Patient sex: M
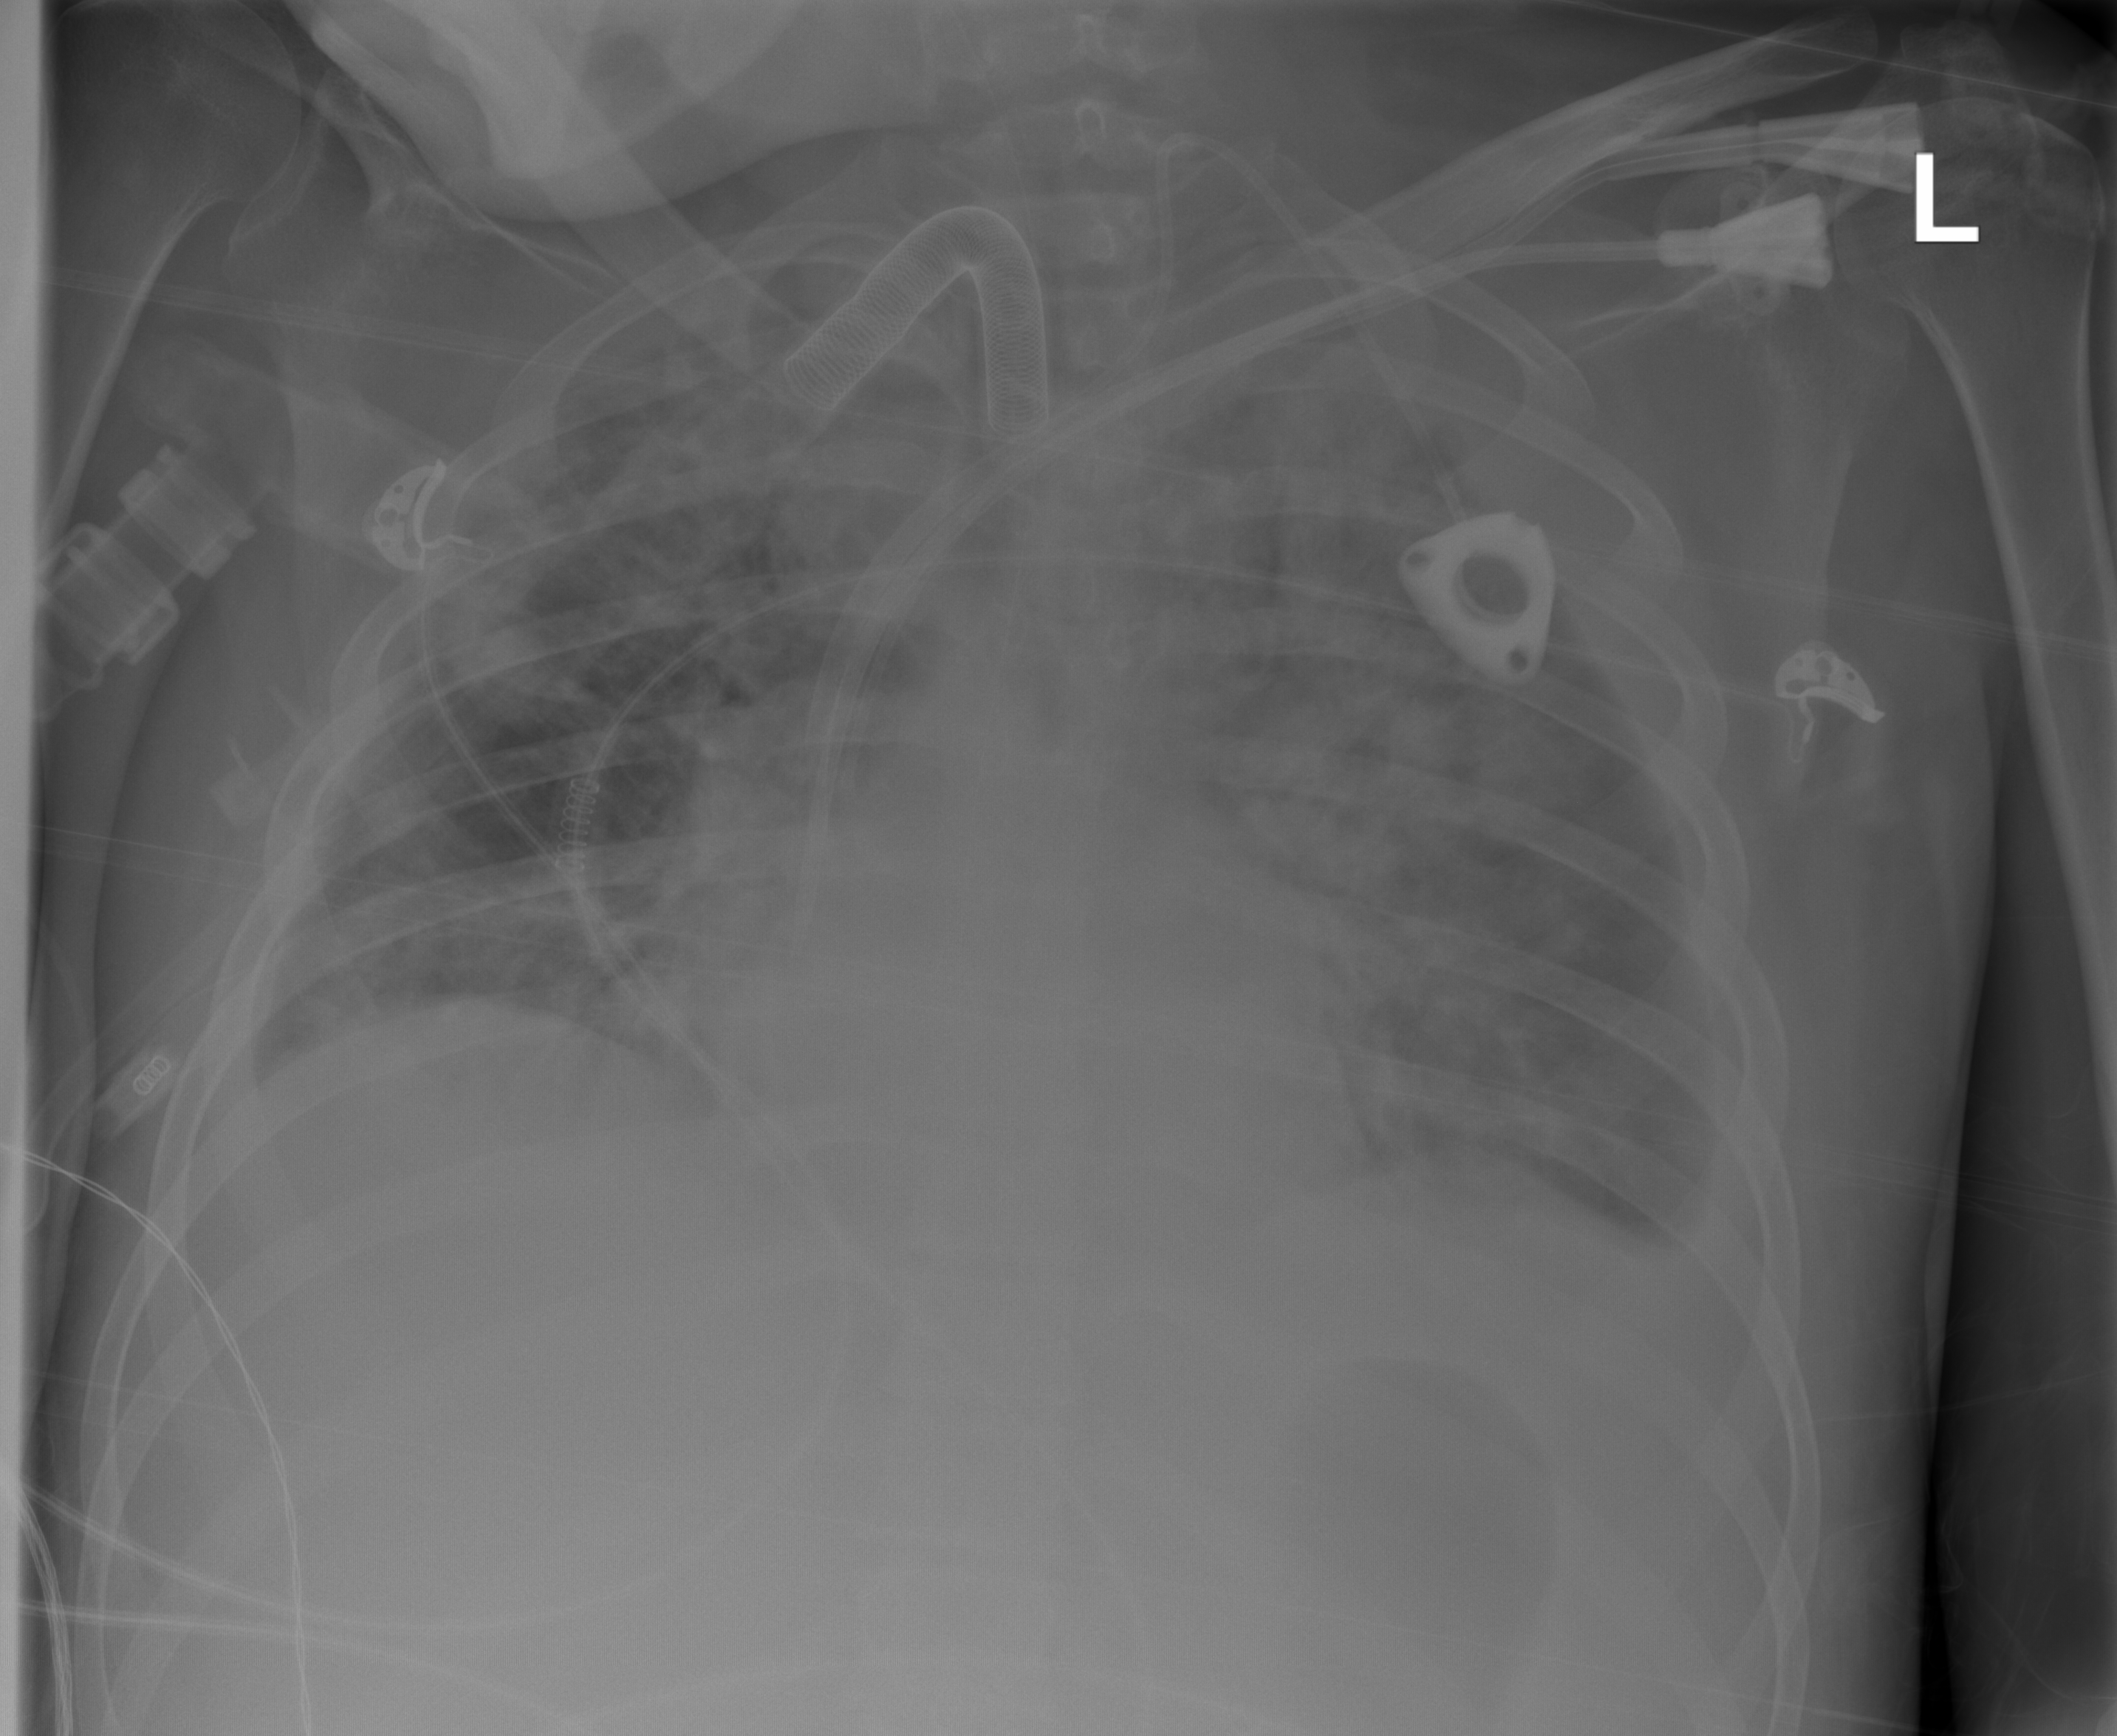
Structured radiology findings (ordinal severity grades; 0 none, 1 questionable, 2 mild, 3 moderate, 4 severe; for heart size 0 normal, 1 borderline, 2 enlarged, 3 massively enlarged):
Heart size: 2
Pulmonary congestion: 2
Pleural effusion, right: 2
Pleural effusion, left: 2
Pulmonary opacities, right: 3
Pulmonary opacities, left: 4
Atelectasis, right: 2
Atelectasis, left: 2